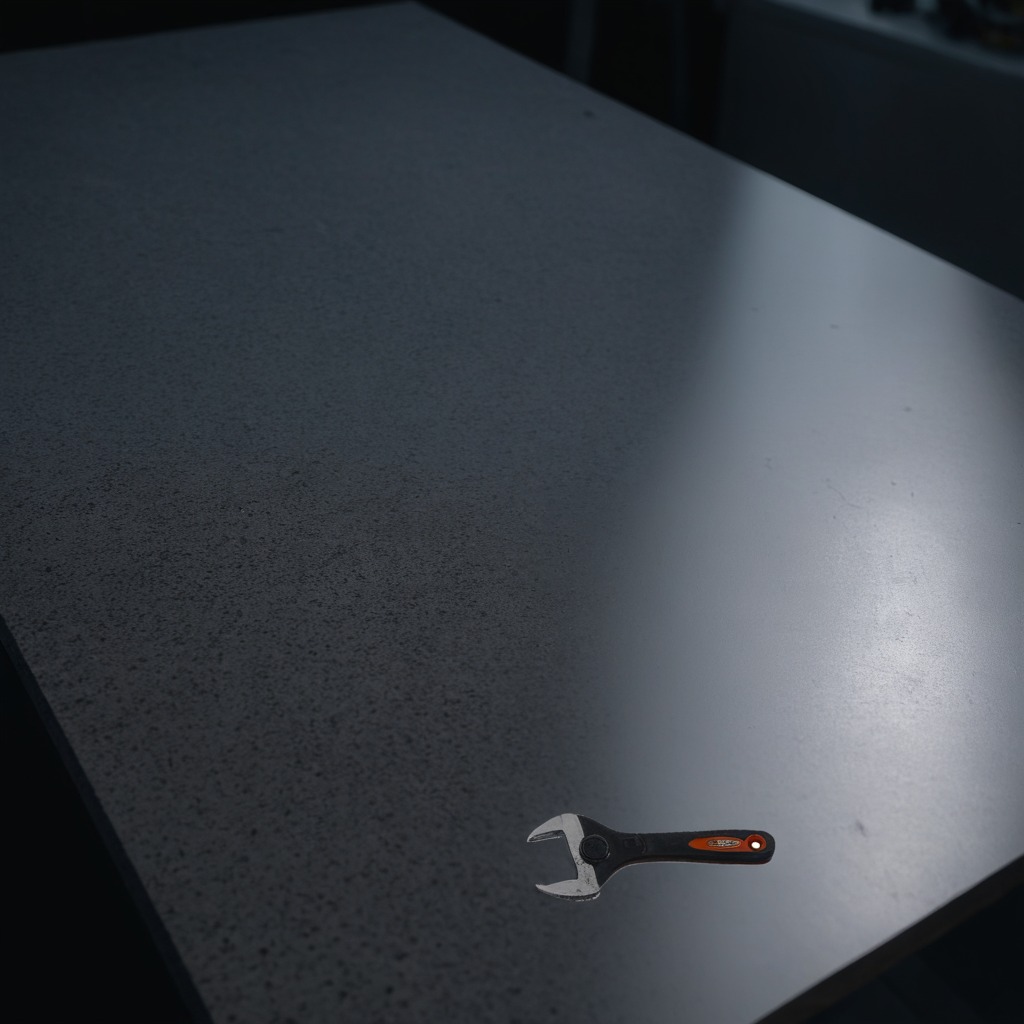
An wrench is lying on a clean granite table inside a workshop at night.